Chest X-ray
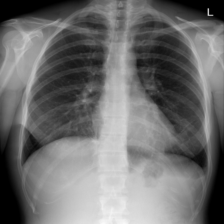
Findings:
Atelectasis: negative
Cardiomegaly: negative
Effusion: negative
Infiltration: negative
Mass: negative
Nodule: negative
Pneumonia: negative
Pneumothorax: negative
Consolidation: negative
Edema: negative
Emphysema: negative
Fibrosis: negative
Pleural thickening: negative
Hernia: negative